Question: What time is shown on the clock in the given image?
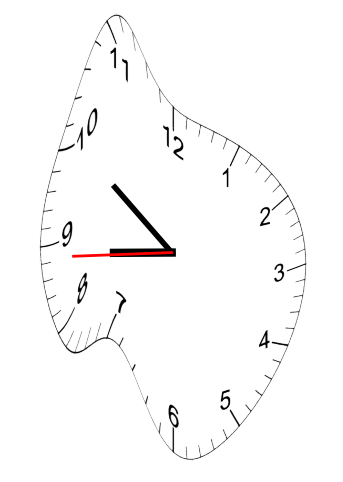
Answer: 08:50:44